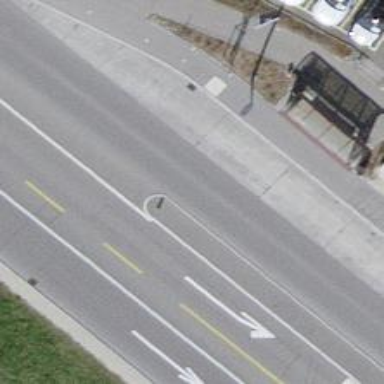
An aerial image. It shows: Bus stop with designated public transport stop position.